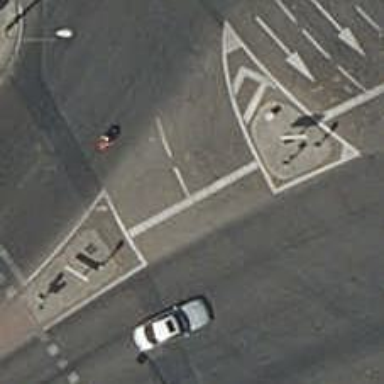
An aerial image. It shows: Asphalt road designated for service vehicles.